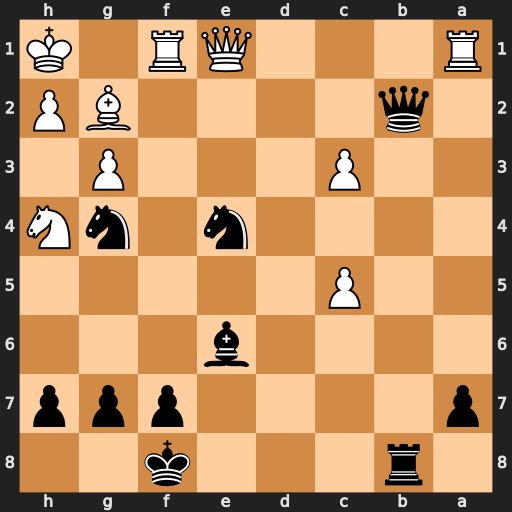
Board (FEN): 1r3k2/p4ppp/4b3/2P5/4n1nN/2P3P1/1q4BP/R3QR1K
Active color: b
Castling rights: -
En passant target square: -
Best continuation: Nef2+ Kg1 Nh3+